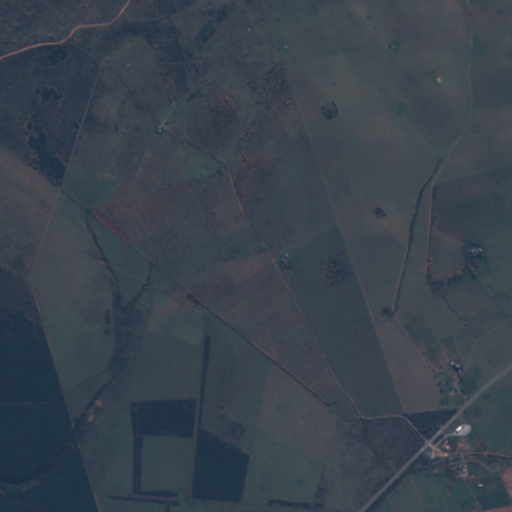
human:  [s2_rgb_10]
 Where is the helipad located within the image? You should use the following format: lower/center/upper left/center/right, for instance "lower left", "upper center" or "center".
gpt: The helipad is located in the lower right of the image.
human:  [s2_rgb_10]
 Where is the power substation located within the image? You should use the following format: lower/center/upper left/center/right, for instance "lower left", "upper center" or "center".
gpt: The power substation is located in the upper left of the image.
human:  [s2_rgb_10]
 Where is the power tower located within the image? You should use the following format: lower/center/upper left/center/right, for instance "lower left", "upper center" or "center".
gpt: The power tower is located in the upper of the image.
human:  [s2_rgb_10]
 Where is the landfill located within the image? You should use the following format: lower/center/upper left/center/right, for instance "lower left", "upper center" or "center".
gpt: There is no landfill in the image.